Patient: sex M, age 61
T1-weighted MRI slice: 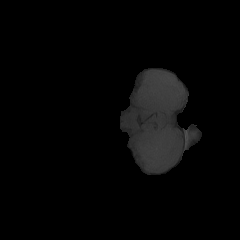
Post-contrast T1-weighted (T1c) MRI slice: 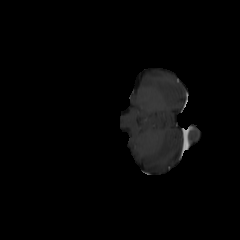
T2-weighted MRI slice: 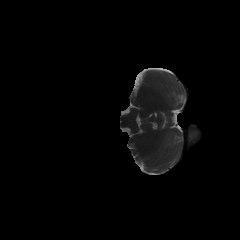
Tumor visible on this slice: no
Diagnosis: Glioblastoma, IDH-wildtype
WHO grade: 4